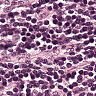
Metastatic tissue present: no